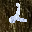
Label: 2